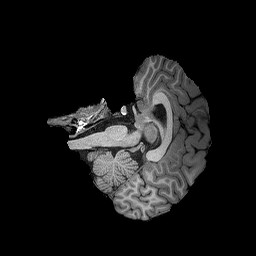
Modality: T1w
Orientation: axial
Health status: healthy